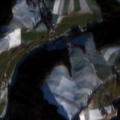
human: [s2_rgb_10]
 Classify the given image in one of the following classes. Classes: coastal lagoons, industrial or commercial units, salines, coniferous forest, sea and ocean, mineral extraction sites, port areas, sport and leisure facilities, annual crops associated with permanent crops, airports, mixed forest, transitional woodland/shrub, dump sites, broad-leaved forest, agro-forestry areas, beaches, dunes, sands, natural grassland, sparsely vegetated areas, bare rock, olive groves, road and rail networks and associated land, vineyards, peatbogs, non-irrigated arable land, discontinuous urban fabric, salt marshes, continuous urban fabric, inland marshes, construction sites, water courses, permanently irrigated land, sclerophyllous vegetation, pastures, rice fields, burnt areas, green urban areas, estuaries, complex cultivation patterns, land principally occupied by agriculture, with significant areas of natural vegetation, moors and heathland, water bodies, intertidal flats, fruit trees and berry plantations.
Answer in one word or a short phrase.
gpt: non-irrigated arable land, complex cultivation patterns, coniferous forest, mixed forest